Field crop: maize
Growth stage: 2
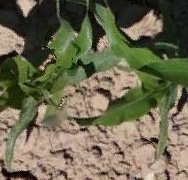
Species: maize